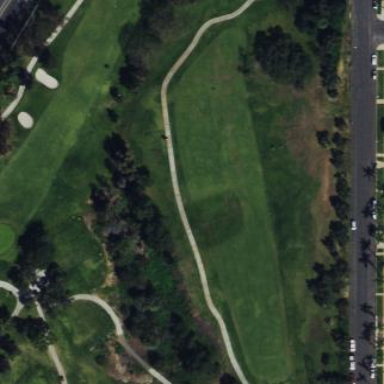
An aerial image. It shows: Grassy area designated as golf fairway.